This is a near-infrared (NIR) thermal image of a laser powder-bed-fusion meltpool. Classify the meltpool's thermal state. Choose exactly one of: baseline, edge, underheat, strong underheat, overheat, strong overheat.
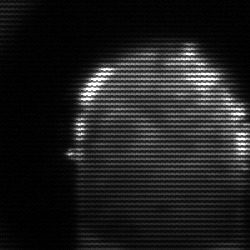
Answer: baseline